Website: walmart
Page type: payment
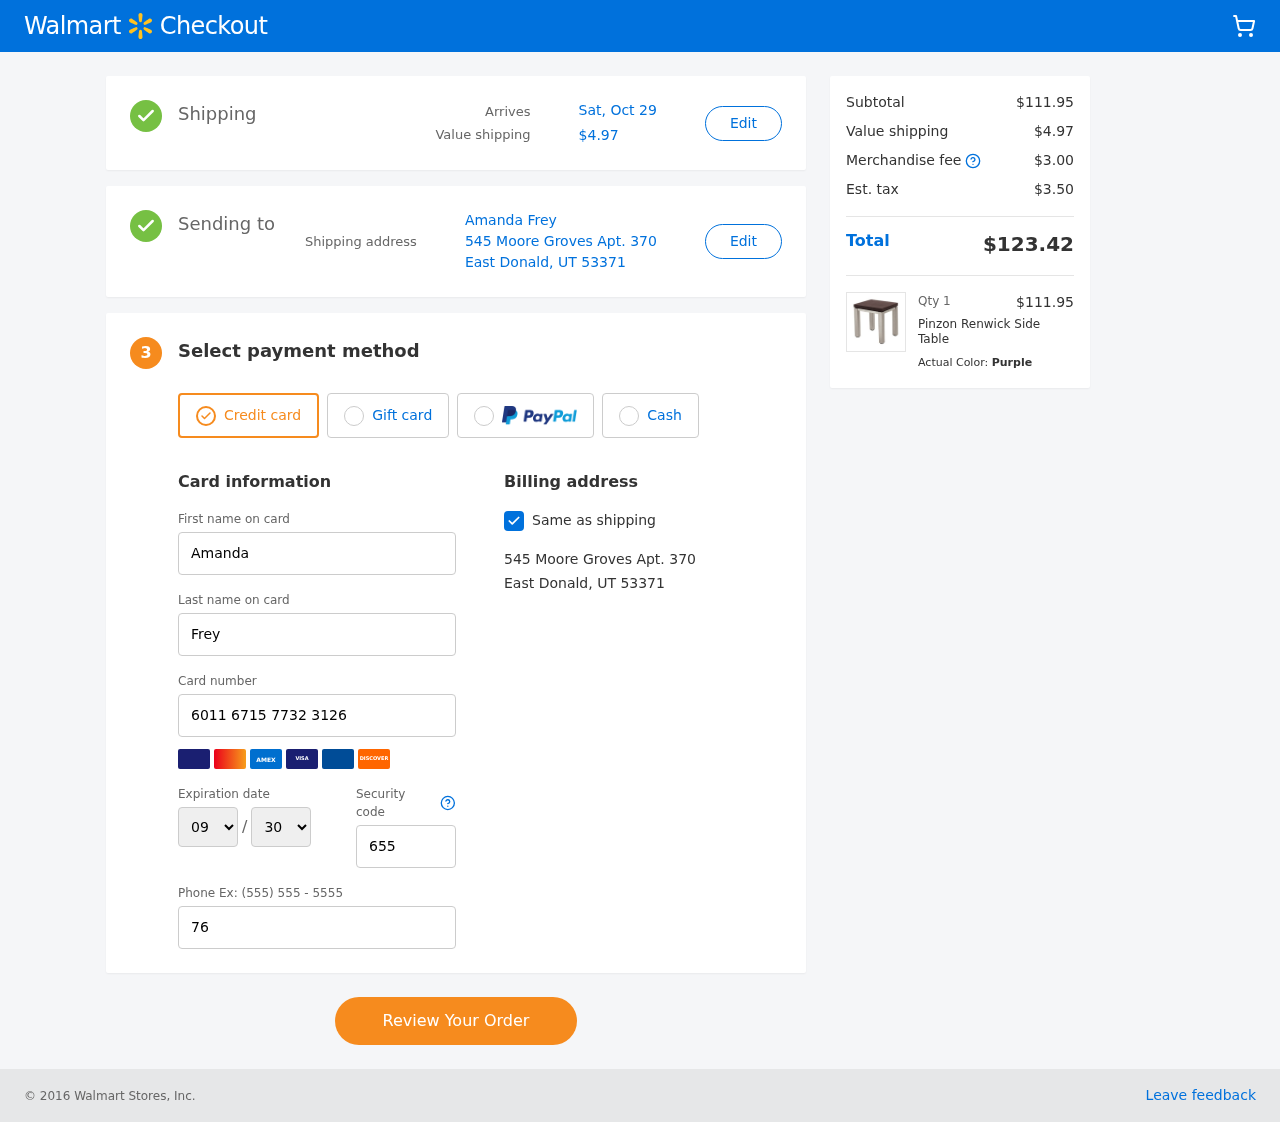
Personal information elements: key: PII_CARD_EXPIRY_MONTH
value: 09
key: PII_CARD_EXPIRY_YEAR
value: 30
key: PII_CITY_STATE_ZIP
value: East Donald, UT 53371
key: PII_FULLNAME
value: Amanda Frey
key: PII_STREET
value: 545 Moore Groves Apt. 370
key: PII_FIRSTNAME
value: Amanda
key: PII_LASTNAME
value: Frey
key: PII_CARD_NUMBER
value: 6011 6715 7732 3126
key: PII_CARD_CVV
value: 655
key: PII_PHONE
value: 7673657216
Product elements: key: PRODUCT1_NAME
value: Pinzon Renwick Side Table
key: PRODUCT1_PRICE
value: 111.95
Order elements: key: ORDER_DELIVERY_DATE
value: Sat, Oct 29
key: ORDER_SHIPPING_COST
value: $4.97
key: ORDER_SUBTOTAL
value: $111.95
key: ORDER_MERCHANDISE_FEE
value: $3.00
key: ORDER_TAX
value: $3.50
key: ORDER_TOTAL
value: $123.42
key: ORDER_NUM_ITEMS
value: Qty 1